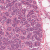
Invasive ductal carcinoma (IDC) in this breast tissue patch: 0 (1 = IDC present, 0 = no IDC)